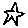
Label: star